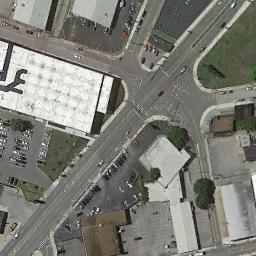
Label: intersection